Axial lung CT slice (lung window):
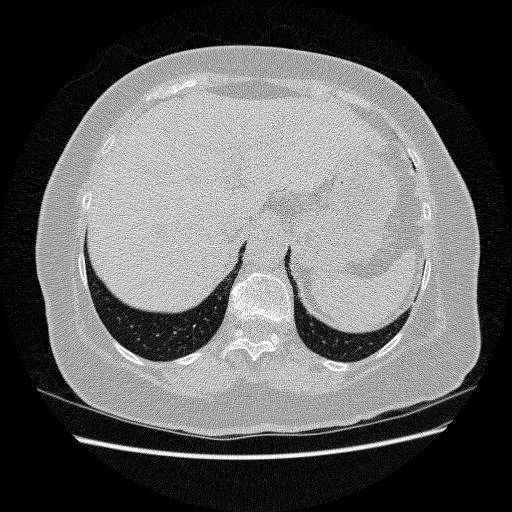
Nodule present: no